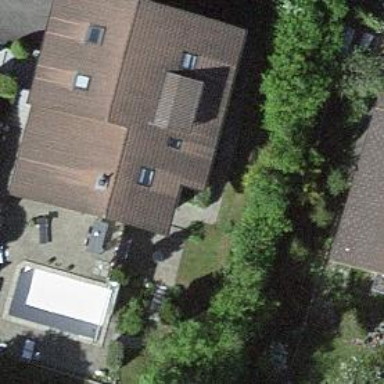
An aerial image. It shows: Simple and straightforward house.